Question: Here's a very simple AS3 project consisting of one class which draws a rectangle. When I run it, the rectangle is clearly larger than 100x100 pixels. After pulling out my hair for a few hours I thought I'd ask: why?
Edit: I know that it isn't correct because, though I have my screen resolution set to 1280x800, if I set the width to 500 it takes up almost all of my screen.
'''
package
{
import flash.display.Sprite;
import flash.events.Event;
public class Draw extends Sprite
{
private var screen:Sprite;
public function Draw():void
{
this.addEventListener(Event.ADDED_TO_STAGE, stageHandler);
}
private function stageHandler(e:Event):void{
screen = new Sprite();
screen.graphics.clear();
screen.graphics.beginFill(0x333333,.9);
screen.graphics.drawRect(0,0,100, 100);
screen.graphics.endFill();
addChild(screen);
trace(stage.width + "," + stage.height);
}
}
}
'''
:

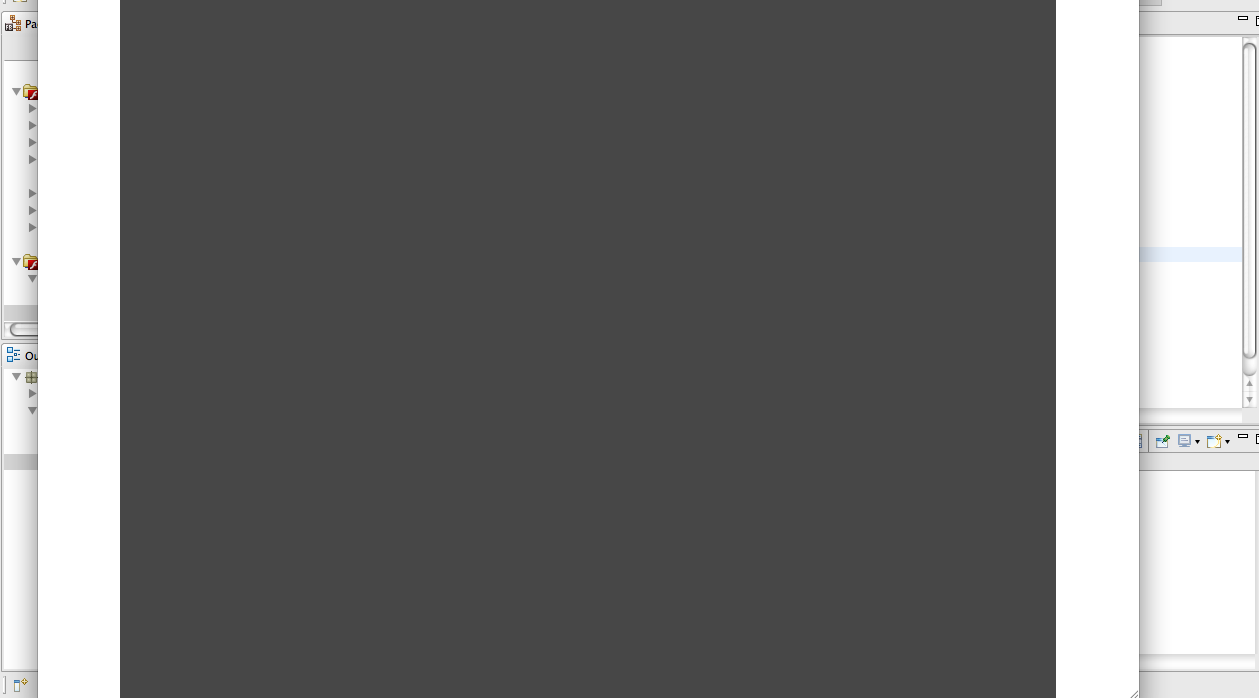
Answer: Somehow your scalemode settigns for your flash player are set in a strange mode from FlashBuilder.
Try setting
'''
stage.scaleMode = StageScaleMode.NO_SCALE;
'''
in your stageHandler function. You code has no errors. The problem is in your publish preview settings somewhere.